Question: I have a web ASP.NET project with the bellow structure:

I copied this solution to my test computer and now I get
'''
The type or namespace name 'BussinessLib' could not be found
'''
HousingSurvey is the startup project .
Each project get built successfuly but when I try to build the solution I get
The type or namespace name 'BussinessLib' could not be found
As you see BussinessLib is a reference for Housingsurvey. The using BussinessLib statement is set correctly in the HousingSurvey .
So I rebuild BussinessLib and add the reference to Housingsurvey. Housing Survey as a project builds successfully. but again when I build the solution I get The type or namespace name 'BussinessLib' could not be found
To make things stranger when I check
C:\CSharpTest\HousingSurvey\HousingSurvey\BussinessLibin\Debug
BussinessLib.dll is deleted somehow(After I build the solution). I double checked BussinessLib.dll and saw it does get created there whenever I build the BussinessLib project.
I found the most promising answer here:
<URL>
But above answer did not help me since all of 3 projects in my solution are targeted to the .NET Framework 4.5
Any feedback is greatly appreciated.
---
Update: please note that this whole solution builds "Successfully" in my UAT computer. Then I copy paste it to the test computer and it fails on build.
For some weird reason, whenever I build the whole solution, Business.dll gets deleted from the bin folder! and that's why code that references it can not find it.
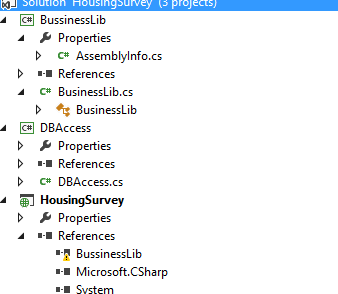
Answer: From the 'HousingSurvey' Project, delete the reference to 'BusinessLib' and re-add it again. It is probably an issue with a file path for the original reference.
Also when you add the reference to the project again, be sure to set the 'Copy Local' property to True
1. In Solution Explorer, click the Show All Files button to display the References node.
2. Open the References node for the project.
3. Right-click a reference in the References list, and click Properties. The properties associated with that reference appear in a list in the Properties window.
4. Select Copy Local from the left-hand column, and then click the arrow in the right-hand column to change the value to True or False.